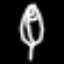
Label: leaf